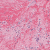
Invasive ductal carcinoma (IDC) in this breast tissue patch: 0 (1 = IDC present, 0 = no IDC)